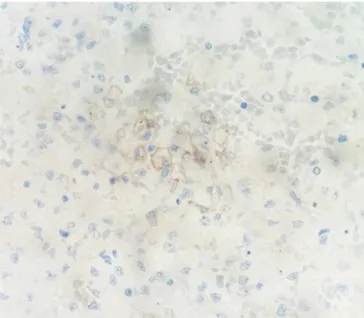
Histology images. (A) Essentially solid, suggestive nest-shaped proliferation of moderately atypical cells with partially cleared cytoplasm and blastic nuclei with repeatedly prominent nucleoli. A mitotic figure can be seen slightly to the left below the center of the image (HE, 40x).
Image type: pathology (immunostaining)